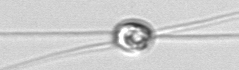
Label: Chaetoceros_danicus